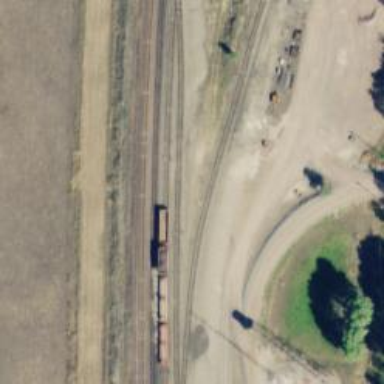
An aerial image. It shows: Railway siding with rails.